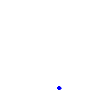
Particle: kaon